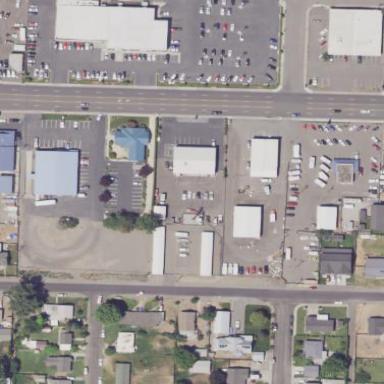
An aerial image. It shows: Retail area.